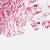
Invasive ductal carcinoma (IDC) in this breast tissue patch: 0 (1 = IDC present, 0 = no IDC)